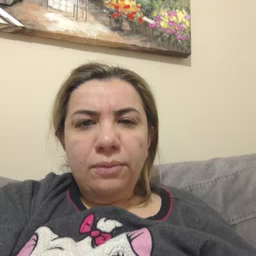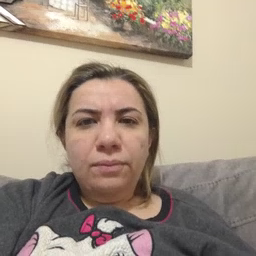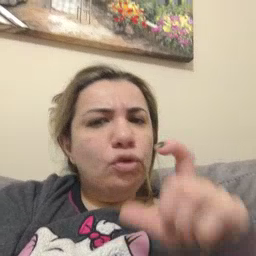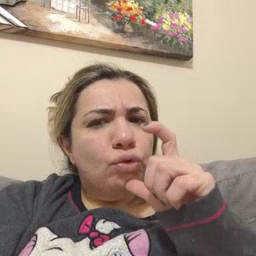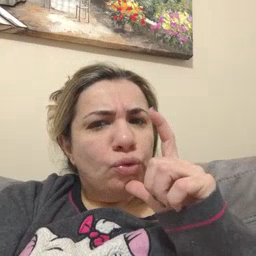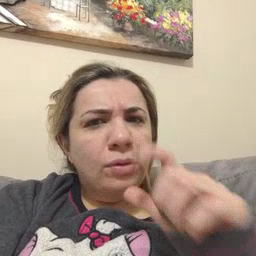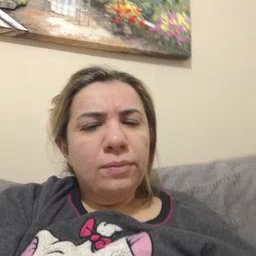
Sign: who